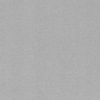
Label: dusty